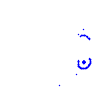
Particle: proton